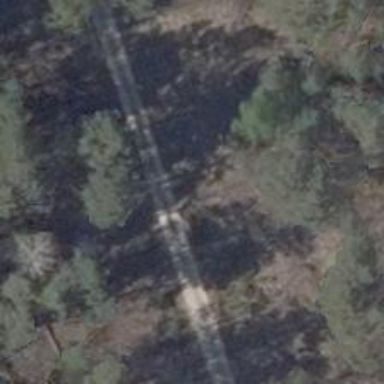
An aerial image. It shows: Track on the ground with grade3 tracktype.